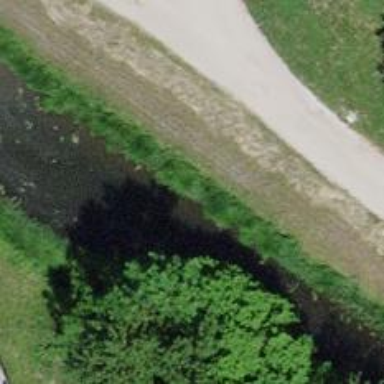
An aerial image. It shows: Canal.